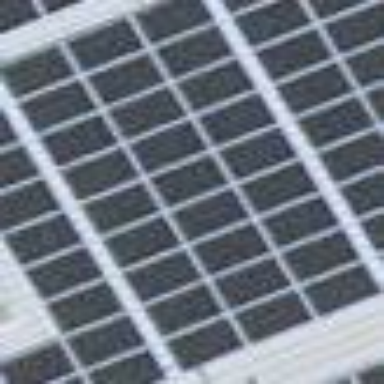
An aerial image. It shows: Solar power generator with photovoltaic panels.